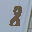
Label: 8